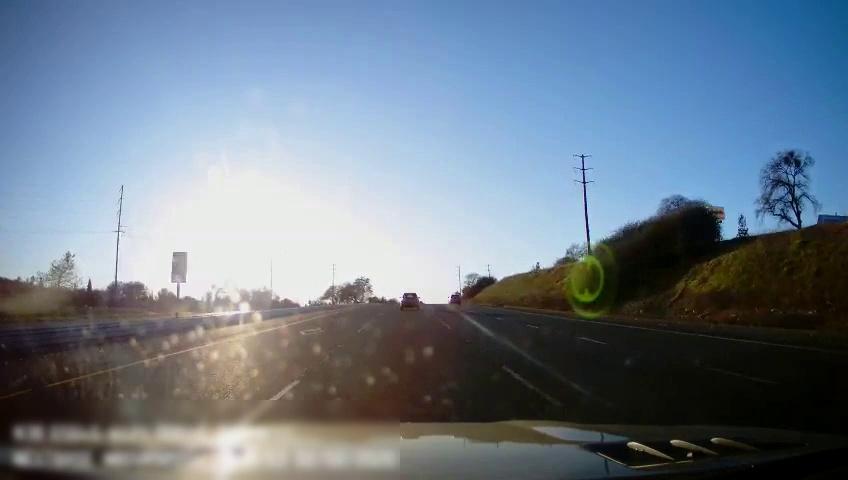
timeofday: Day
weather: Sunny
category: Drivable Space
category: Vehicles | SUV
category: Vehicles | SUV
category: Lanes | Current Lane
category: Lanes | Current Lane
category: Lanes | Alternate Lane
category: Lanes | Alternate Lane
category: Lanes | Alternate Lane
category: Traffic | Signs